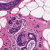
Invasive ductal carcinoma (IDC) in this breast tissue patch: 0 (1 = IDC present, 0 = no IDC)